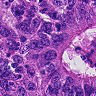
Metastatic tissue present: yes